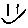
Label: smiley face